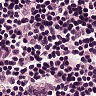
Metastatic tissue present: no